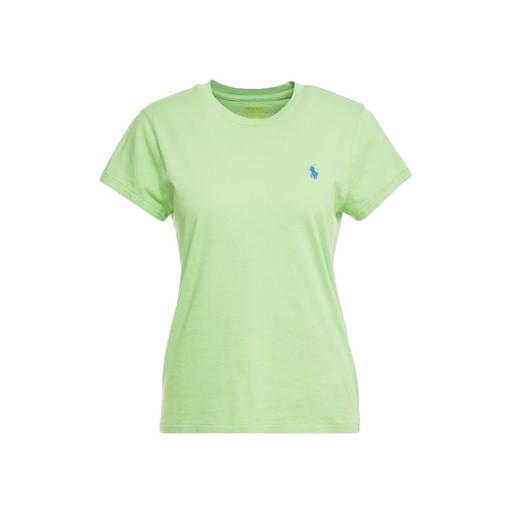
t-shirt green, light green tee, light green t shirt, white background